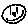
Label: smiley face